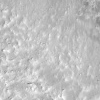
Atmospheric dust classification: not_dusty